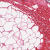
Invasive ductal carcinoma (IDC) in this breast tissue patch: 0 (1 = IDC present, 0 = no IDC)